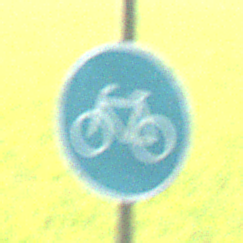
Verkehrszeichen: Radweg
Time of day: SunriseSunset
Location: Outdoor (Nature)
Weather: PartlyCloudy
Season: NotSpecified
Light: Natural